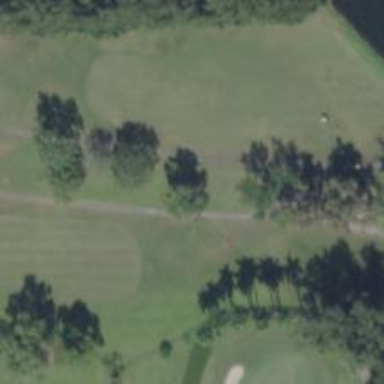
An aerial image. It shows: Grass area designated as golf tee.